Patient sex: M
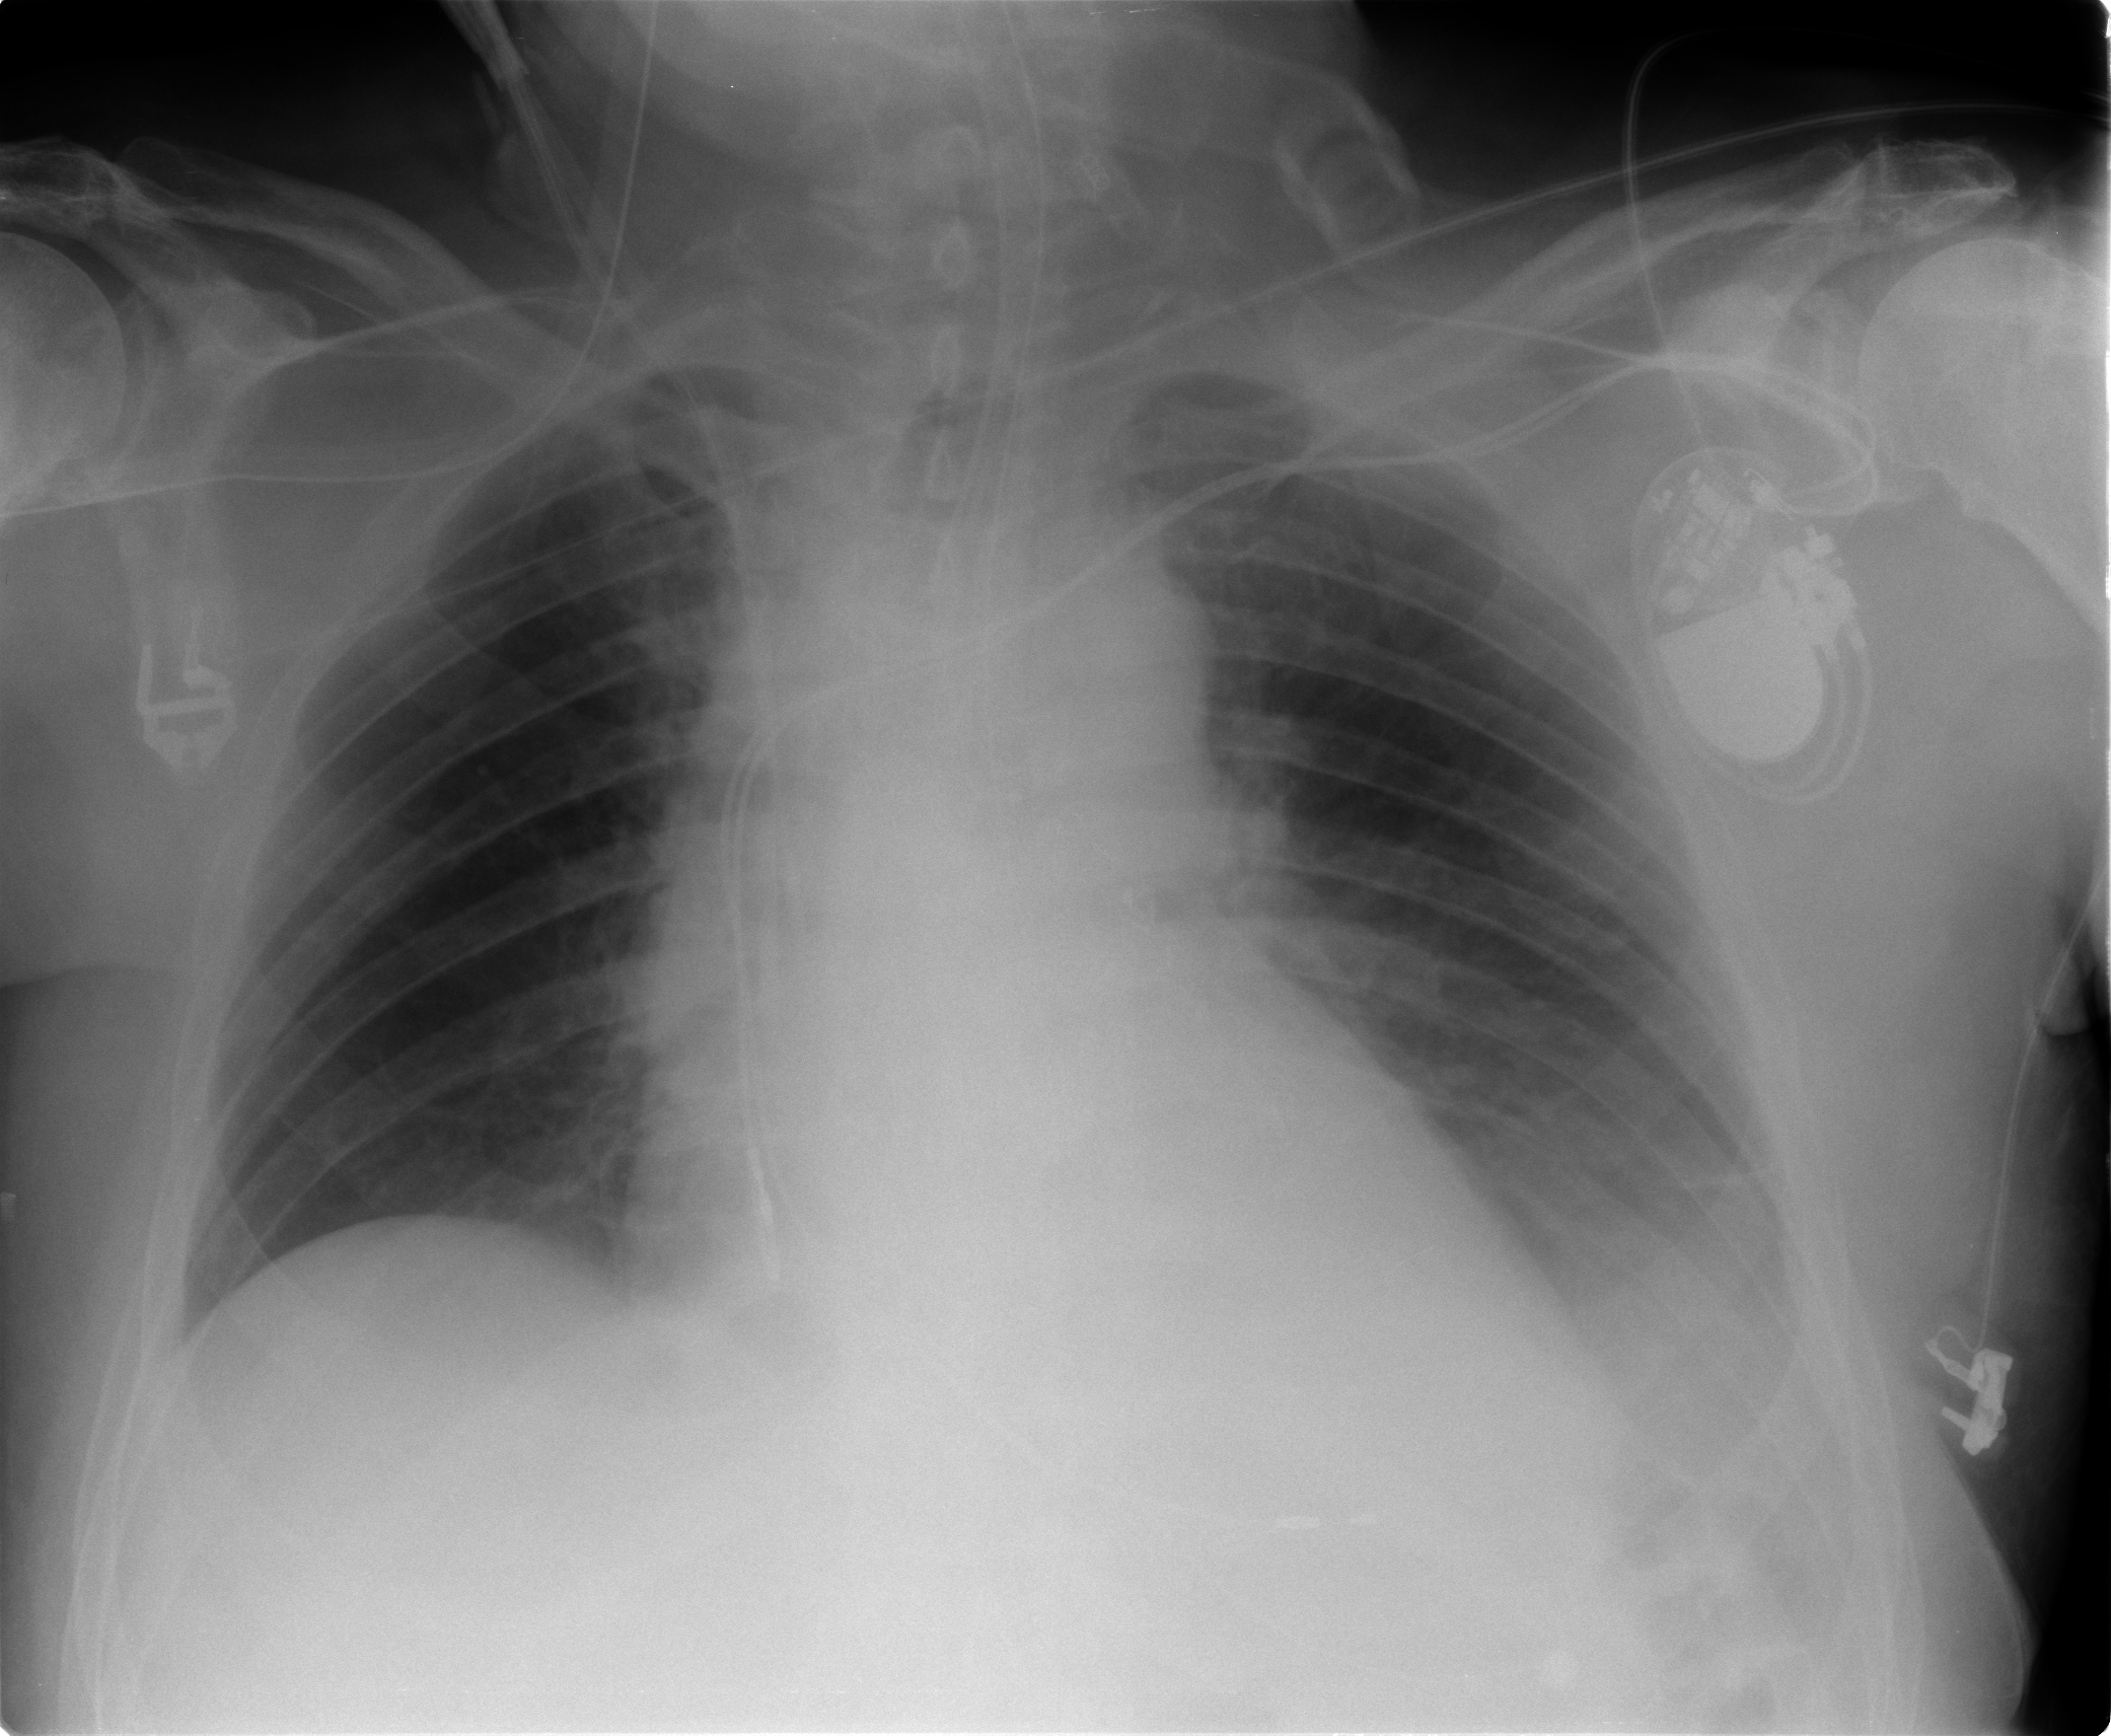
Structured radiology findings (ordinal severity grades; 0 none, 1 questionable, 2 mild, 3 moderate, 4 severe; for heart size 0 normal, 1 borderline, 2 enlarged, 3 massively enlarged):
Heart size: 2
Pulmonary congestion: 0
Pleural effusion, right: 0
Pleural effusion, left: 2
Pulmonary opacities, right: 0
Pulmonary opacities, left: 0
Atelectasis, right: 0
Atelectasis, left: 2